Question: So I tried to set up an RSS feed for my Android application with the attached code, yet when I run it on the emulator, it crashes and I receive the attached errors in my LogCat. Any ideas for what could be wrong? Thanks in advance!!!
'''
package com.fixed_gear_app;
import java.io.IOException;
import java.net.URL;
import android.app.Activity;
import android.os.Bundle;
import android.widget.TextView;
import javax.xml.parsers.ParserConfigurationException;
import javax.xml.parsers.SAXParser;
import javax.xml.parsers.SAXParserFactory;
import org.xml.sax.Attributes;
import org.xml.sax.InputSource;
import org.xml.sax.SAXException;
import org.xml.sax.XMLReader;
import org.xml.sax.helpers.DefaultHandler;
public class RSSFeed extends Activity {
/** Called when the activity is first created. */
String rssResult = "";
boolean item = false;
@Override
public void onCreate(Bundle savedInstanceState) {
super.onCreate(savedInstanceState);
setContentView(R.layout.activity_rssfeed);
TextView rss = (TextView) findViewById(R.id.rss);
try {
URL rssUrl = new URL("https://www.facebook.com/feeds/page.php?format=rss20&id=619608694724497");
SAXParserFactory factory = SAXParserFactory.newInstance();
SAXParser saxParser = factory.newSAXParser();
XMLReader xmlReader = saxParser.getXMLReader();
RSSHandler rssHandler = new RSSHandler();
xmlReader.setContentHandler(rssHandler);
InputSource inputSource = new InputSource(rssUrl.openStream());
xmlReader.parse(inputSource);
} catch (IOException e) {rss.setText(e.getMessage());
} catch (SAXException e) {rss.setText(e.getMessage());
} catch (ParserConfigurationException e) {rss.setText(e.getMessage());
}
rss.setText(rssResult);
}
/**public String removeSpaces(String s) {
StringTokenizer st = new StringTokenizer(s," ",false);
String t="";
while (st.hasMoreElements()) t += st.nextElement();
return t;
}*/
private class RSSHandler extends DefaultHandler {
public void startElement(String uri, String localName, String qName,
Attributes attrs) throws SAXException {
if (localName.equals("item"))
item = true;
if (!localName.equals("item") && item == true)
rssResult = rssResult + localName + ": ";
}
public void endElement(String namespaceURI, String localName,
String qName) throws SAXException {
}
public void characters(char[] ch, int start, int length)
throws SAXException {
String cdata = new String(ch, start, length);
if (item == true)
rssResult = rssResult +(cdata.trim()).replaceAll("\s+", " ")+" ";
}
}
}
'''

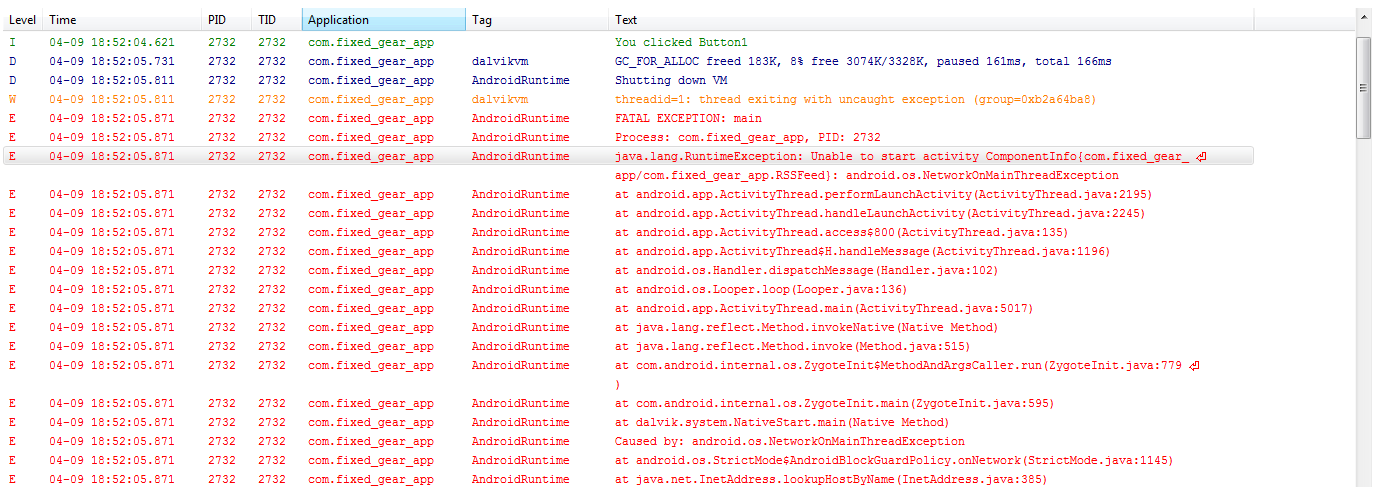
Answer: You are attempting to do network communication on the main Activity thread. Android, by default, disallows this, (as you do not know how long it can take) so you will have to move your networking code to a class extending AsyncTask. Have a read of <URL>, which shows you how to put it on an AsyncTask.